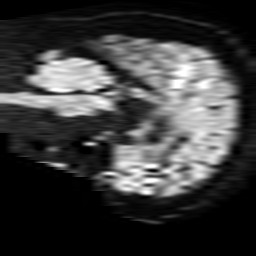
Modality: TRACE
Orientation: sagittal
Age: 65
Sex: male
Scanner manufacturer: philips
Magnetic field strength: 1.5 T
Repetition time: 3.789 s
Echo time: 0.09255 s